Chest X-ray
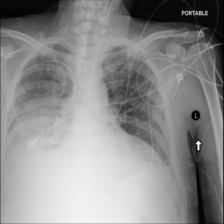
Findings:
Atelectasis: negative
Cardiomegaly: negative
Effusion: positive
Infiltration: negative
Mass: negative
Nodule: negative
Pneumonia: negative
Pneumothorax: negative
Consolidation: positive
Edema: negative
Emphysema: negative
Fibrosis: negative
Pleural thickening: negative
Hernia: negative